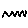
Label: zigzag